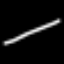
Label: line